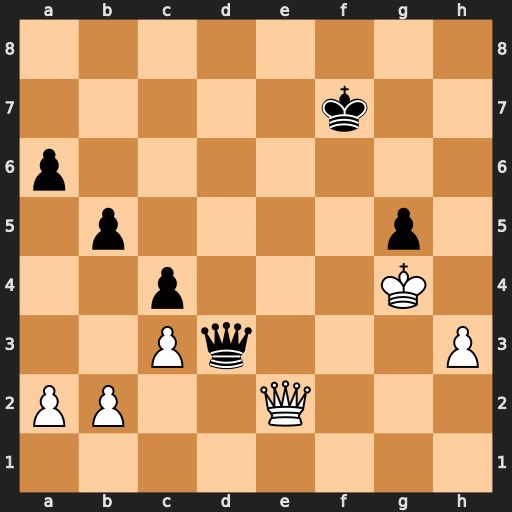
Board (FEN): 8/5k2/p7/1p4p1/2p3K1/2Pq3P/PP2Q3/8
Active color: w
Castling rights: -
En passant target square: -
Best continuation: Qxd3 cxd3 Kf3 d2 Ke2